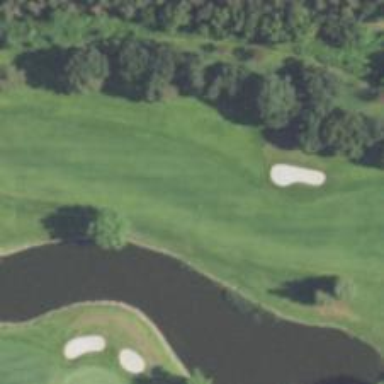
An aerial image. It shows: Golf hole.